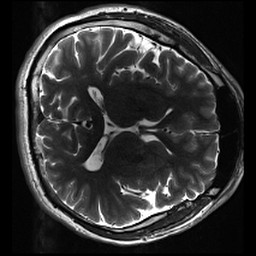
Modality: inplaneT2
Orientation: axial